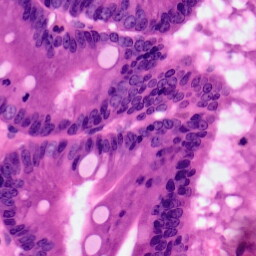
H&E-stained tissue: Pancreatic